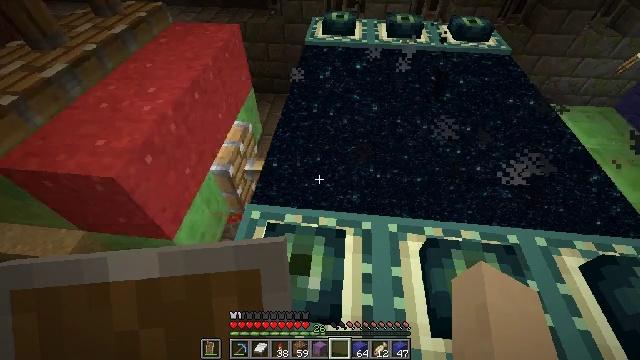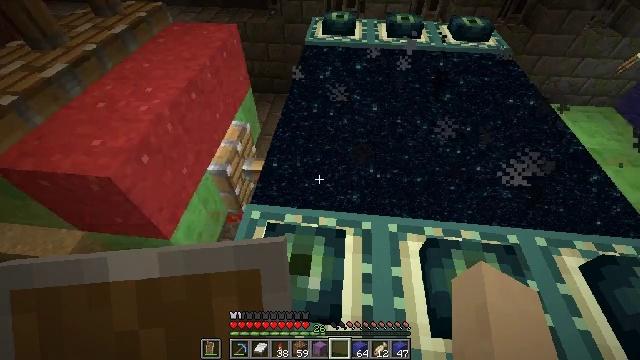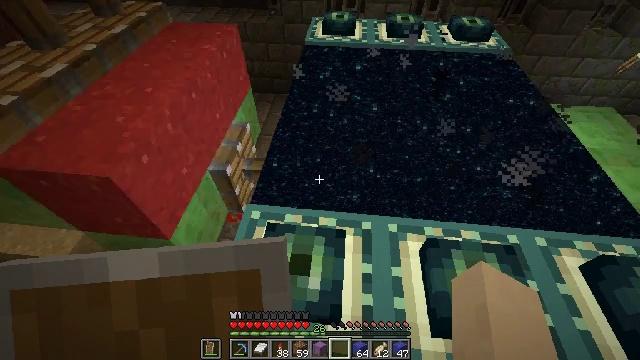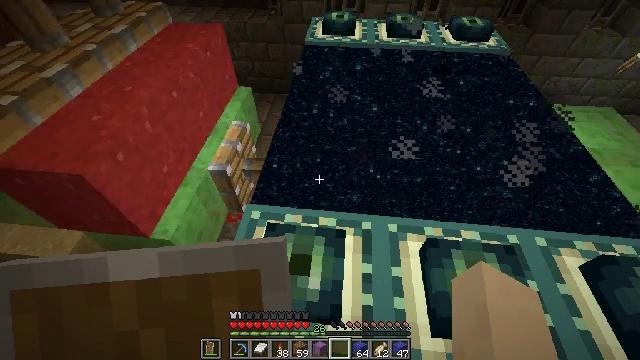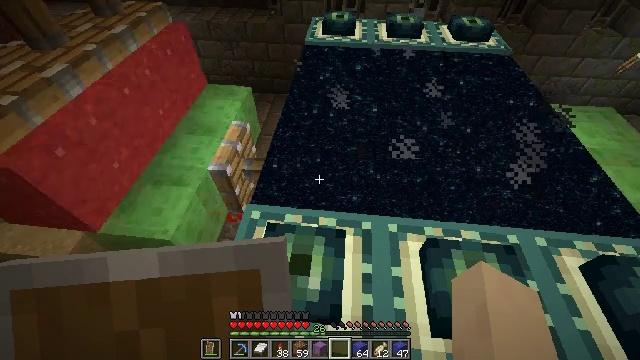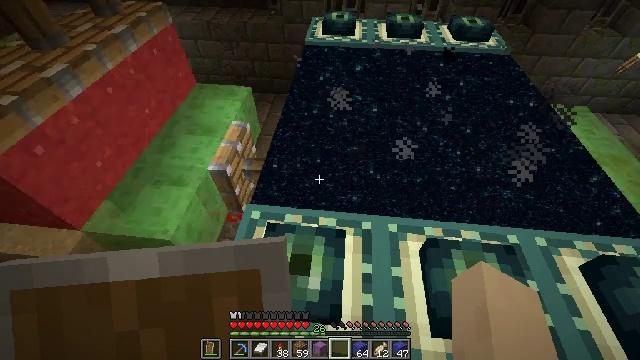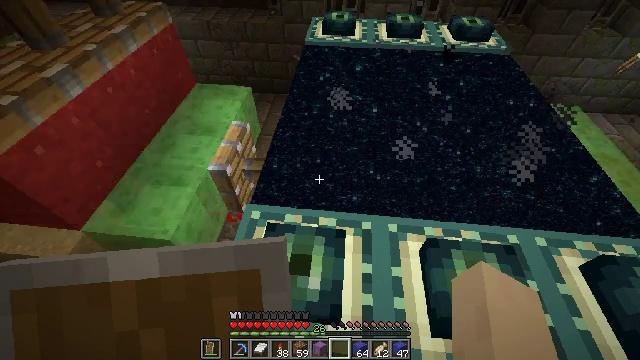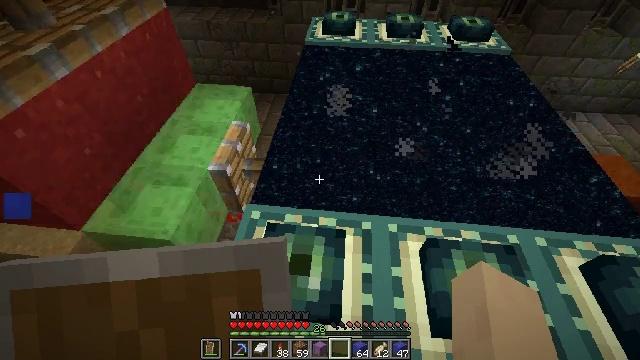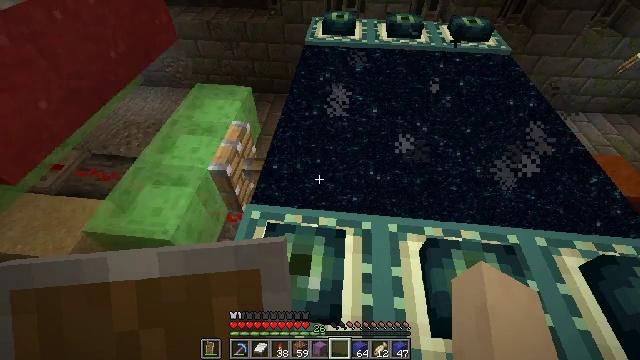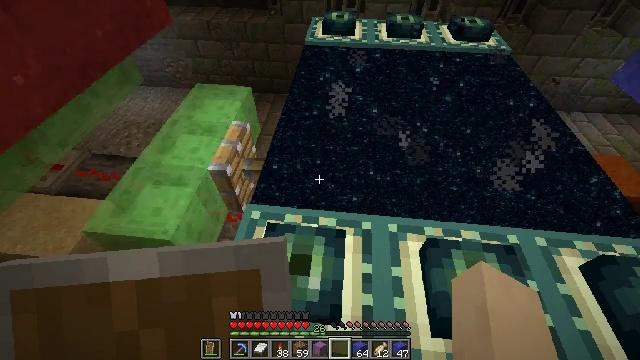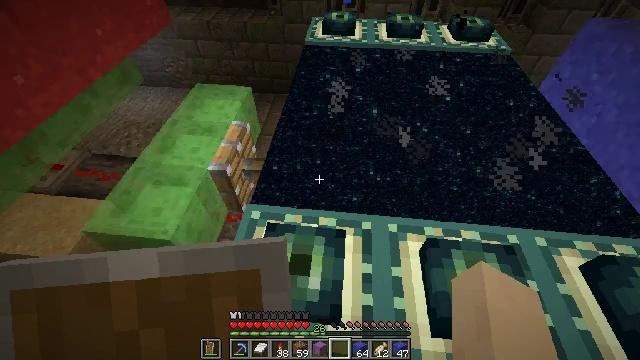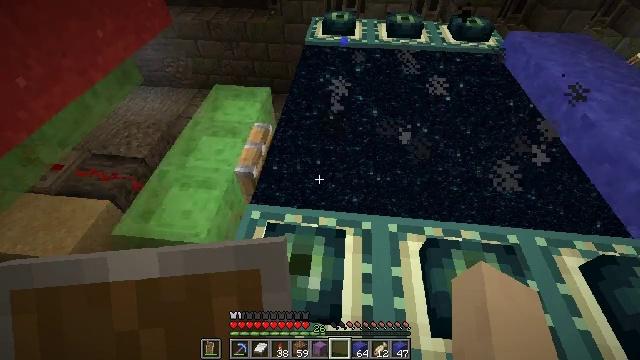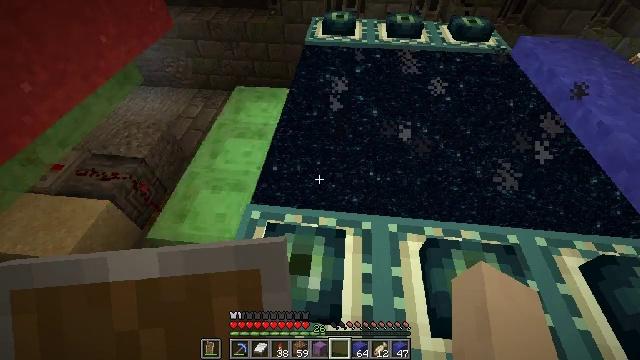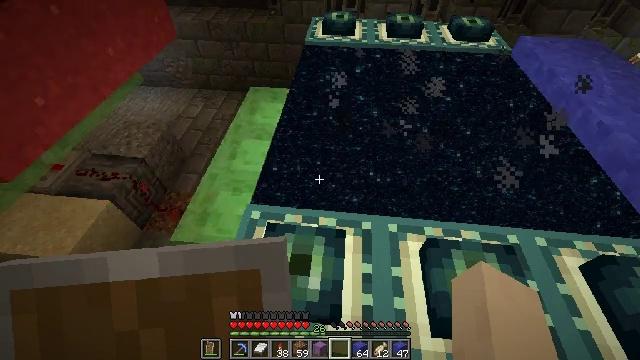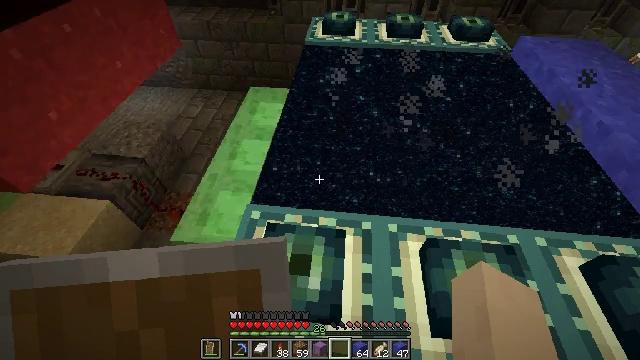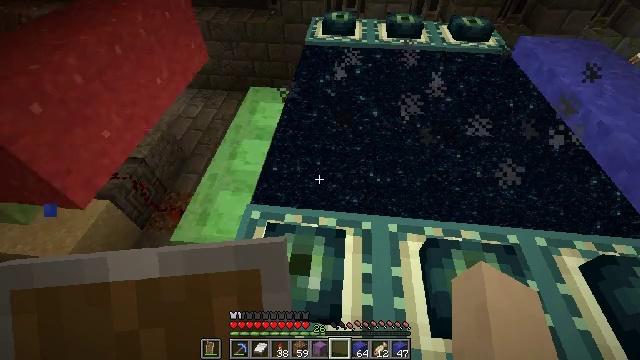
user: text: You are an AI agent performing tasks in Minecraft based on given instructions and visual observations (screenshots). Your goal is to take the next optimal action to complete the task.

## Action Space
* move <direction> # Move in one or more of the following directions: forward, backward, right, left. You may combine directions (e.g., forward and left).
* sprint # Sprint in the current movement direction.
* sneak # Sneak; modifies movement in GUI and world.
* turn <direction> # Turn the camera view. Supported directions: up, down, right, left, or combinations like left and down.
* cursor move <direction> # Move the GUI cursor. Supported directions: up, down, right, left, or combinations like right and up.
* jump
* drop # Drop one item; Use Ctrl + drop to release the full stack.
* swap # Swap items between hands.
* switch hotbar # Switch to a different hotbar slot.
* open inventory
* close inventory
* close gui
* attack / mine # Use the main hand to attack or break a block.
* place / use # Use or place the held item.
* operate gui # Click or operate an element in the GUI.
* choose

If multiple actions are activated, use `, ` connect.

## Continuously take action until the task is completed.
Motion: motion action
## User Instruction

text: Get some red concrete powder.
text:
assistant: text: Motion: no_op
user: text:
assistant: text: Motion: no_op
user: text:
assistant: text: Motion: no_op
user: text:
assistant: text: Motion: no_op
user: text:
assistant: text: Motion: no_op
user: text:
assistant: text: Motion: no_op
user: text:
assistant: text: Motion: no_op
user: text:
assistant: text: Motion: no_op
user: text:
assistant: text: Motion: no_op
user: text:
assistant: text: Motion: no_op
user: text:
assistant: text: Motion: no_op
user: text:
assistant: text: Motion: no_op
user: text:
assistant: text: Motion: no_op
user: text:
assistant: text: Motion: no_op
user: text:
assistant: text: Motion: no_op
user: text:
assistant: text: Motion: no_op
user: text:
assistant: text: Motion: no_op
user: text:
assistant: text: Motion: no_op
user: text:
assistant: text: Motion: no_op
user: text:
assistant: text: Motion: no_op
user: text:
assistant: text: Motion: no_op
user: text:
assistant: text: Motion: no_op
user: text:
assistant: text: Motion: no_op
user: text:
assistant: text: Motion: no_op
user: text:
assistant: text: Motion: no_op
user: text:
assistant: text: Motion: no_op
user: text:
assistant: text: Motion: no_op
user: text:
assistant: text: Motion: no_op
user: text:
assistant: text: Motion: no_op
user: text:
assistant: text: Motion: no_op